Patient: sex M, age 74
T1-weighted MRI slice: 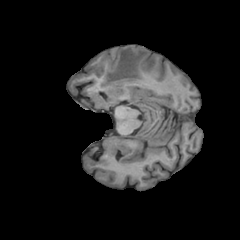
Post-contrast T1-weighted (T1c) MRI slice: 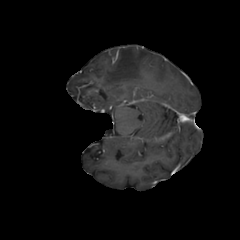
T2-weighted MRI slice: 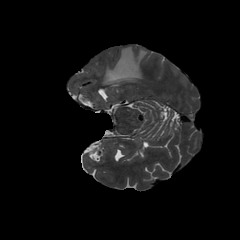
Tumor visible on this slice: yes
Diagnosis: Glioblastoma, IDH-wildtype
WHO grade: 4